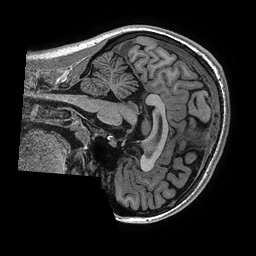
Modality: T1w
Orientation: sagittal
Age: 14
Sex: female
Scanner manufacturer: ge
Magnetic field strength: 3 T
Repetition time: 0.006952 s
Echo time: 0.00292 s